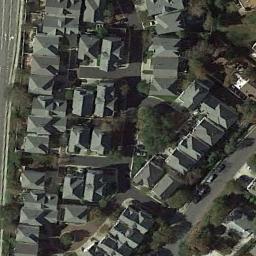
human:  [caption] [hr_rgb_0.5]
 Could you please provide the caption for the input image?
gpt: The dense residential is next to the road and some trees .

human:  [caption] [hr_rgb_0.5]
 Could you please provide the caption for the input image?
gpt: Most of the houses are rectangular .

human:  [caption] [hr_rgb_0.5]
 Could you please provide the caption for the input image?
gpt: A dense residential area with lots of houses of the same style is surrounded by some roads .

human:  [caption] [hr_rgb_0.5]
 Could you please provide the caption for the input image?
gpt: There are many roads and neatly arranged houses and trees and many vehicles in densely populated areas .

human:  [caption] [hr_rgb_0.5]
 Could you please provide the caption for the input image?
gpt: There are many gray buildings on dense residential area .